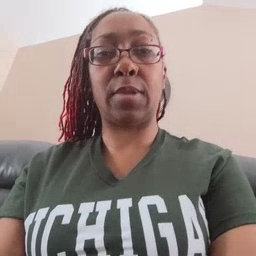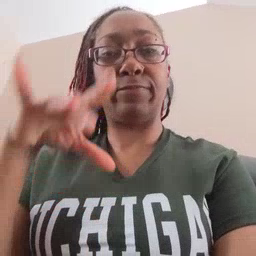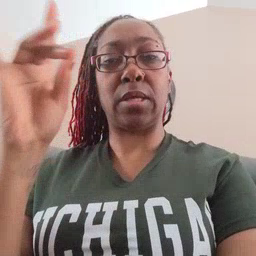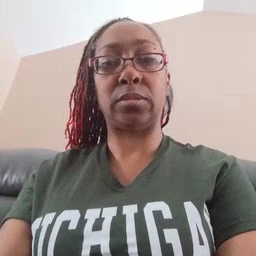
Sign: find